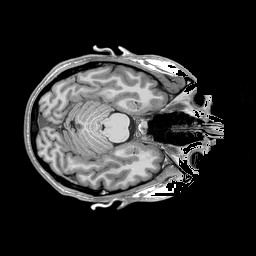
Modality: T1w
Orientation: coronal
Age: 31
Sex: male